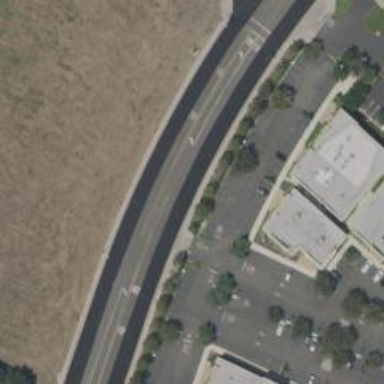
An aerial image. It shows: Tertiary road with asphalt surface.